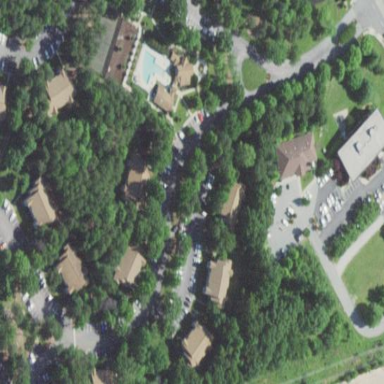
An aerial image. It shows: Residential area with apartments.